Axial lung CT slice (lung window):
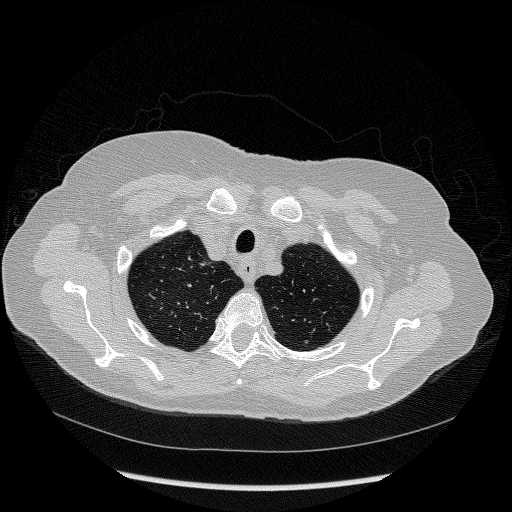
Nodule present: no